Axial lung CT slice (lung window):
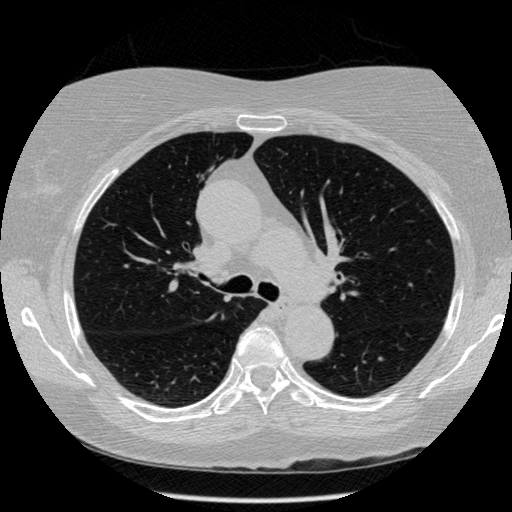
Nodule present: no